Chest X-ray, PA view. Patient: 53 years old, sex M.
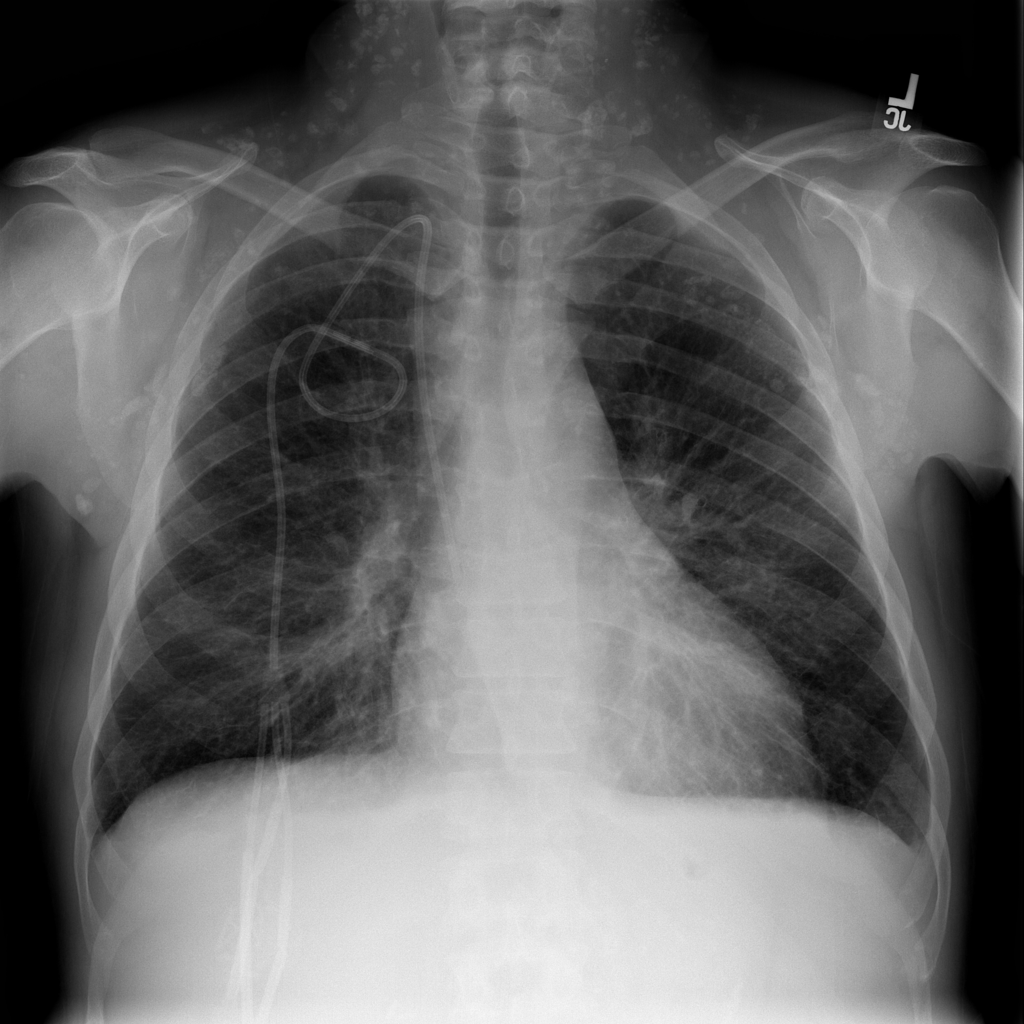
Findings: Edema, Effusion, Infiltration